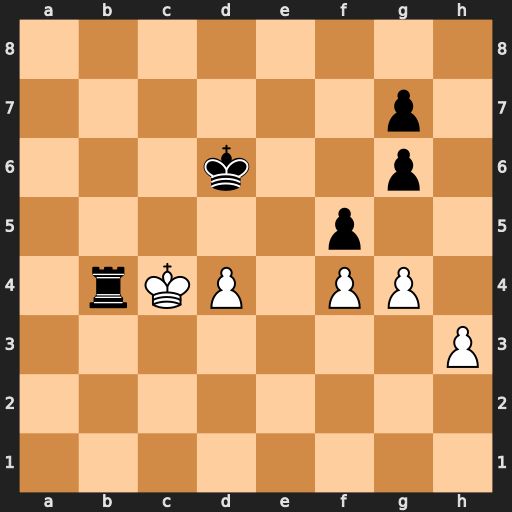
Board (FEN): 8/6p1/3k2p1/5p2/1rKP1PP1/7P/8/8
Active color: w
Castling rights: -
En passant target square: -
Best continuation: Kxb4 Kd5 Kc3 Ke4 gxf5 gxf5 Kc4 Kxf4 d5 Ke5 Kc5 f4 d6